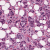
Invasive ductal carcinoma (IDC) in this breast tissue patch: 1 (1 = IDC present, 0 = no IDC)